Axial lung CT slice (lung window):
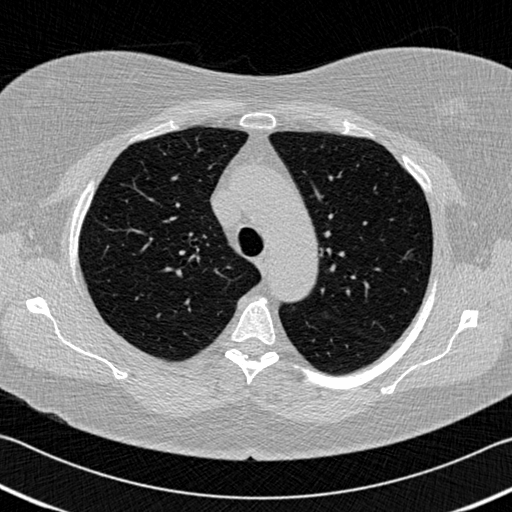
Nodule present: no